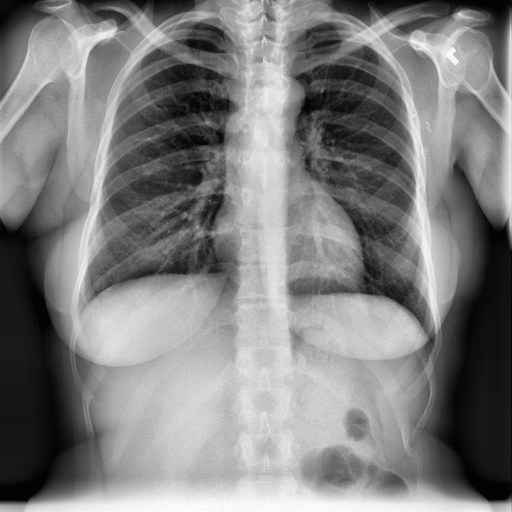
Finding: NORMAL